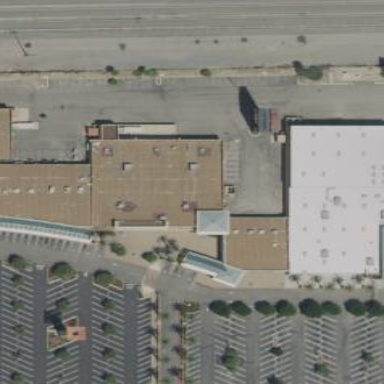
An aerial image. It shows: Retail building.